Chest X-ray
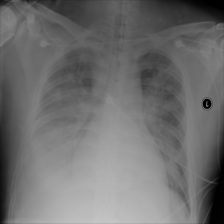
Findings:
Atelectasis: negative
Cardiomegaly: negative
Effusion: positive
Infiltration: negative
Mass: negative
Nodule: negative
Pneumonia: negative
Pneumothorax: negative
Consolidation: negative
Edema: negative
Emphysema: negative
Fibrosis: negative
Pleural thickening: negative
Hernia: negative